Brain MRI, modality: hrT2
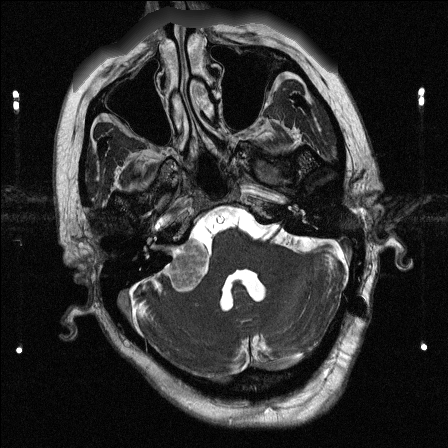